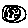
Label: moon